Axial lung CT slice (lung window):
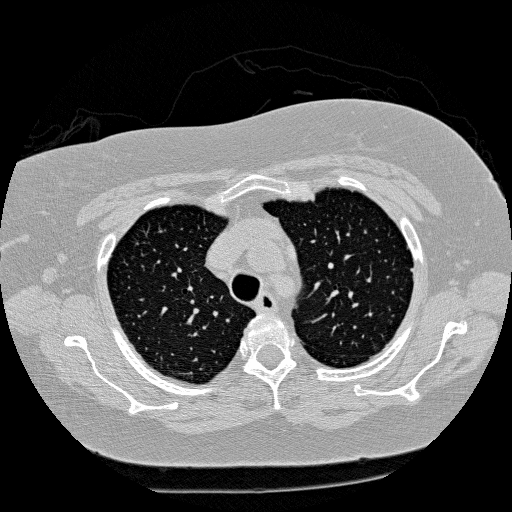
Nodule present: no